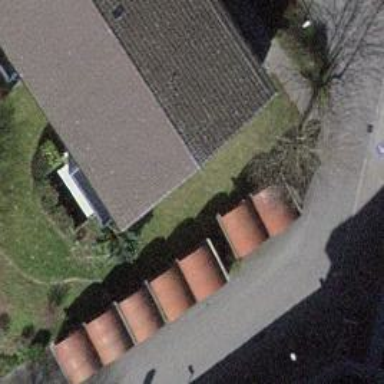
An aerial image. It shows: Shed designated as bicycle parking facility.